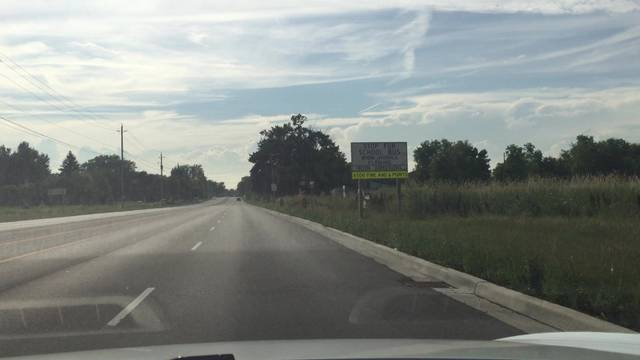
Region: Canada
Coordinates: 43.911, -78.725